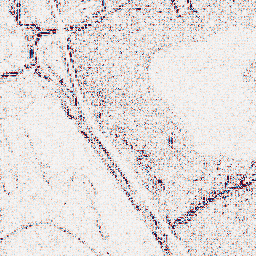
Category: wavelet
Decomposition family: wavelet_reverse_biorthogonal
Decomposition parameters: wavelet: rbio1.3
level: 1
Upsampling method: bspline
Upsampling parameters: scale: 2
Upsampling scale: 2